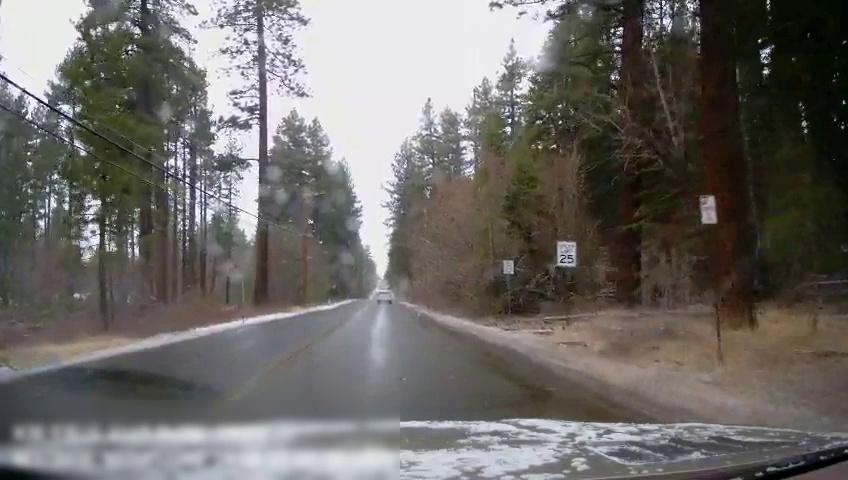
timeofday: Day
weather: Snowy
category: Vehicles | SUV
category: Drivable Space
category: Traffic | Signs